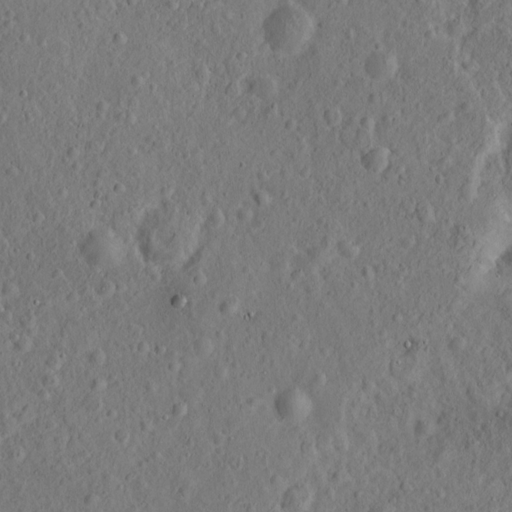
Classes present: Background, Cone